七年级 · 度量几何学
王明同学家的住房户型呈长方形, 平而图如下 (单位: 米), 现准备铺设地面, 三间卧室铺设木地板, 其它区域铺设地砖.

(1) $\mathrm{a}$ 的值 $=$ \$ \qquad \$ , 所有地面总面积为 \$ \qquad \$平方米:

(2) 铺设地而需要木地板 \$ \qquad \$平方米，需要地砖 \$ \qquad \$平方米: (含 $\mathrm{x}$ 的代数式表示)

（3）已知卧室 2 的面积为 15 平方米, 按市场价格, 木地板单价为 300 元/平方米, 地砖单价为 100 元/平方米, 求小明家铺设地面总费用为多少元.
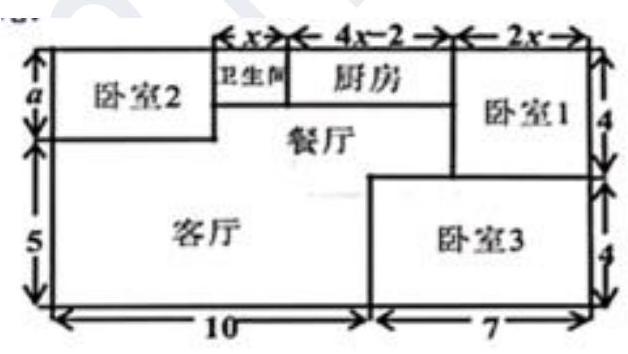
答案: (1) $3 ; 136$

(2) $(85+13 x) ;(51+13 x)$

(3) 解: $\because$ 卧室 2 的面积为 15 平方米,

$\therefore$ 卧室 2 的长为: $15 \div 3=5$ (米),

$\therefore 5+\mathrm{x}+4 \mathrm{x}-2+2 \mathrm{x}=10+7$

解得: $x=2$,

则小明家铺设地面总费用为:

$300(85-13 x)+100(51+13 x)$

$=25500-3900 x+5100+1300 x$

$=30600-2600 x$

当 $x=2$ 时，

原式 $=30600-2600 \times 2$

$=30600-5200$

$=25400($ 元 $)$,

答：小明家铺设地面总费用为 25400 元.
解析: (1) 由题意得： $a+5=4+4$, 解得： $a=3$,

则所有地面总面积为: $(10+7) \times(4+4)=136$ (平方米);

故答案为: 3,136 ;

(2) 由题意得: 卧室 2 的长为: $(10+7)-(x+4 x-2+2 x)=19-7 x$ (米),卧室铺设木地板, 其面积为: $4 \times 2 x+4 \times 7+3(19-7 x)=85-13 x$ (平方米),除卧室外, 其余的铺设地砖, 则其面积为: $136-(85-13 x)=51+13 x$ (平方米),故答案为: $(85-13 x),(51+13 x)$;